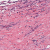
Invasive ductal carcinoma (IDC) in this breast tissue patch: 1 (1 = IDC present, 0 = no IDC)